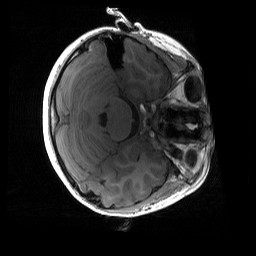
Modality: T1w
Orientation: axial
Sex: male
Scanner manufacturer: siemens
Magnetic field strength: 3 T
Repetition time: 1.9 s
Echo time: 0.00243 s